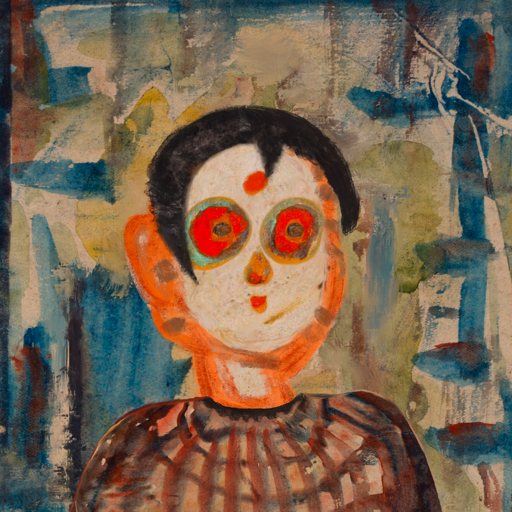
Background: Orphan, Head And Neck Front: Rupkatha, Face Front: Sisters, Bust: Orphan, Hair Front: Roy_Bahadur, Head Accessory: Blank, Second Necklace: Blank, Necklace: Blank, Baby: Blank